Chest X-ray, PA view. Patient: 36 years old, sex M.
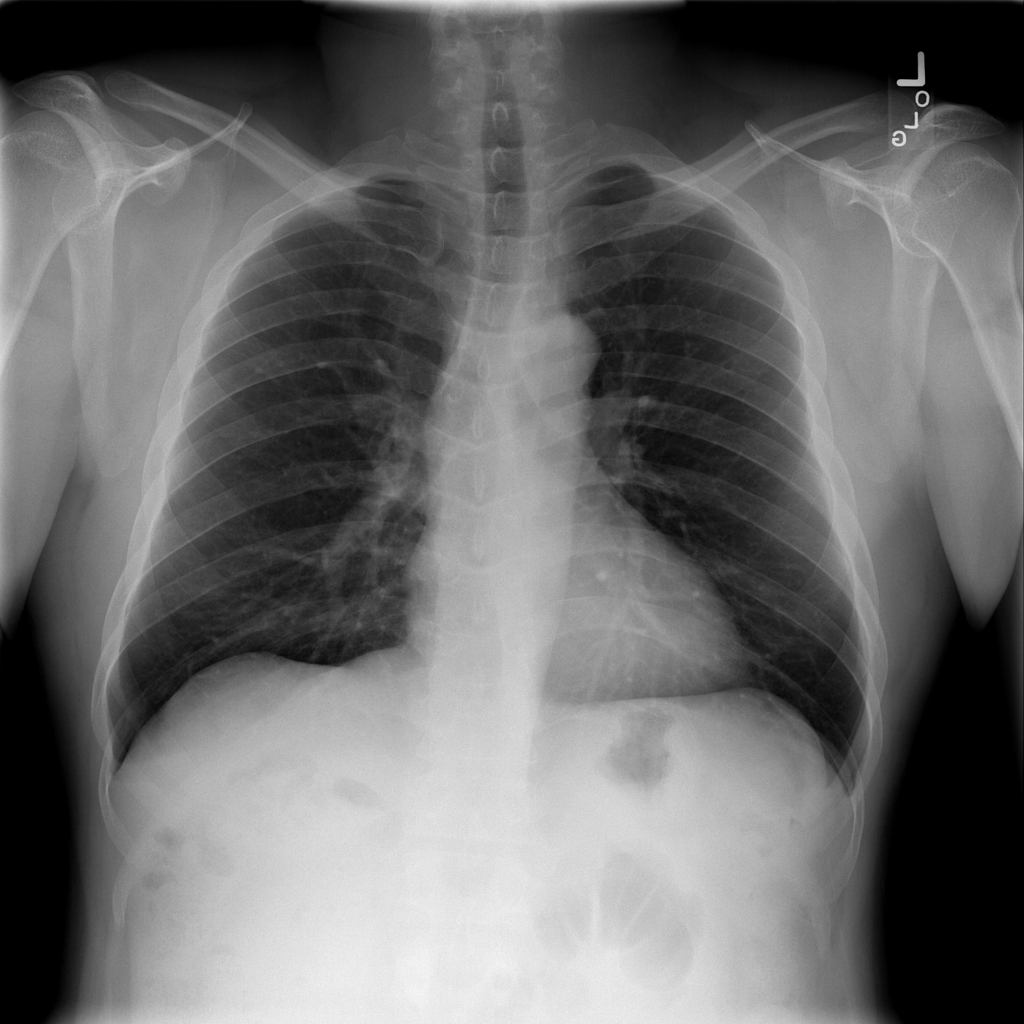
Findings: No Finding